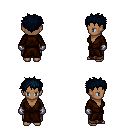
a pixel art fantasy rpg character, female body template, human, dark skin, brown robe, robe skirt, raven bedhead hairstyle, metal gloves, four views (front, back, left, right), 2x2 character sprite sheet, small pixel art, hard edges, no anti-aliasing